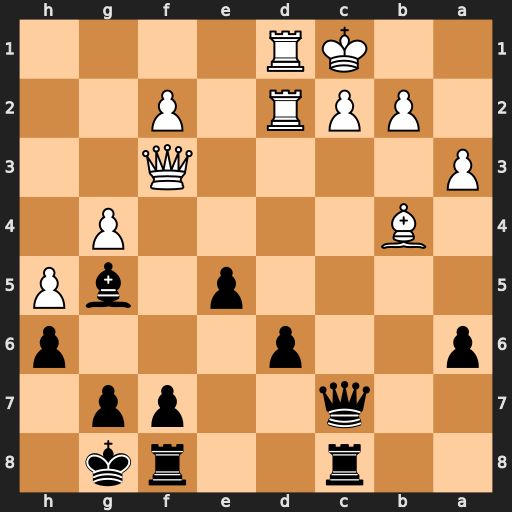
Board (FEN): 2r2rk1/2q2pp1/p2p3p/4p1bP/1B4P1/P4Q2/1PPR1P2/2KR4
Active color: b
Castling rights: -
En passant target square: -
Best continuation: Qxc2#